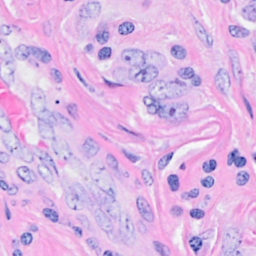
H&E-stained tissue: Breast